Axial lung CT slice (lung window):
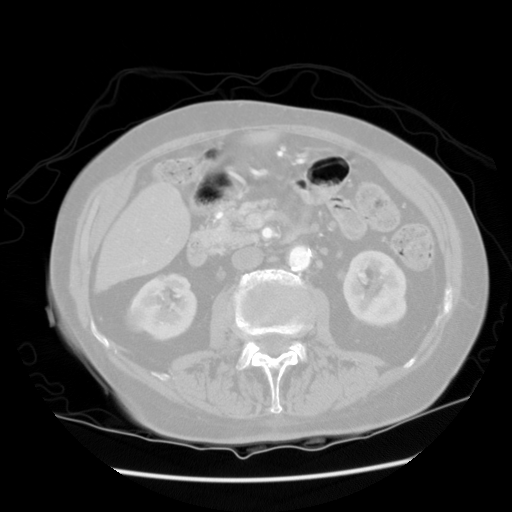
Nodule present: no